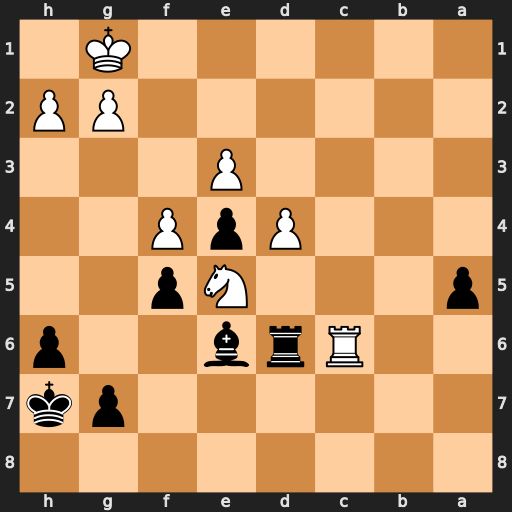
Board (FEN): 8/6pk/2Rrb2p/p3Np2/3PpP2/4P3/6PP/6K1
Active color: b
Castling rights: -
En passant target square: -
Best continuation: Rxc6 Nxc6 a4